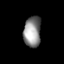
Tissue: lung
Cell type: Endothelial cells
Senescence score: 0.5728
Nuclear area (px): 516
Mean DAPI intensity: 140.665